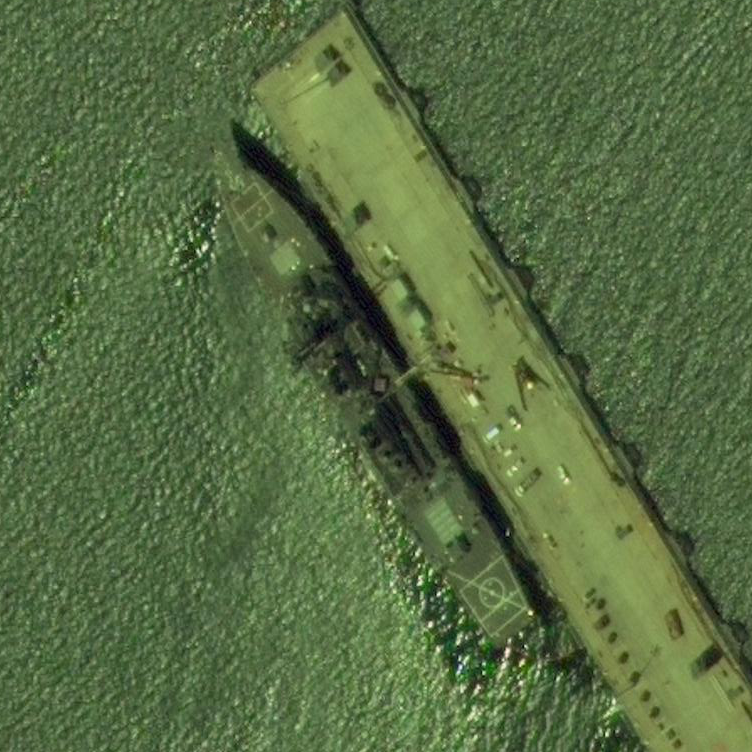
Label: Arleigh_Burke-class_destroyer